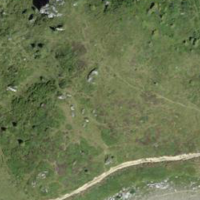
EUNIS habitat code: 26
Species observed at this site:
Calluna vulgaris
Botrychium lunaria